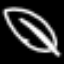
Label: leaf